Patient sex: F
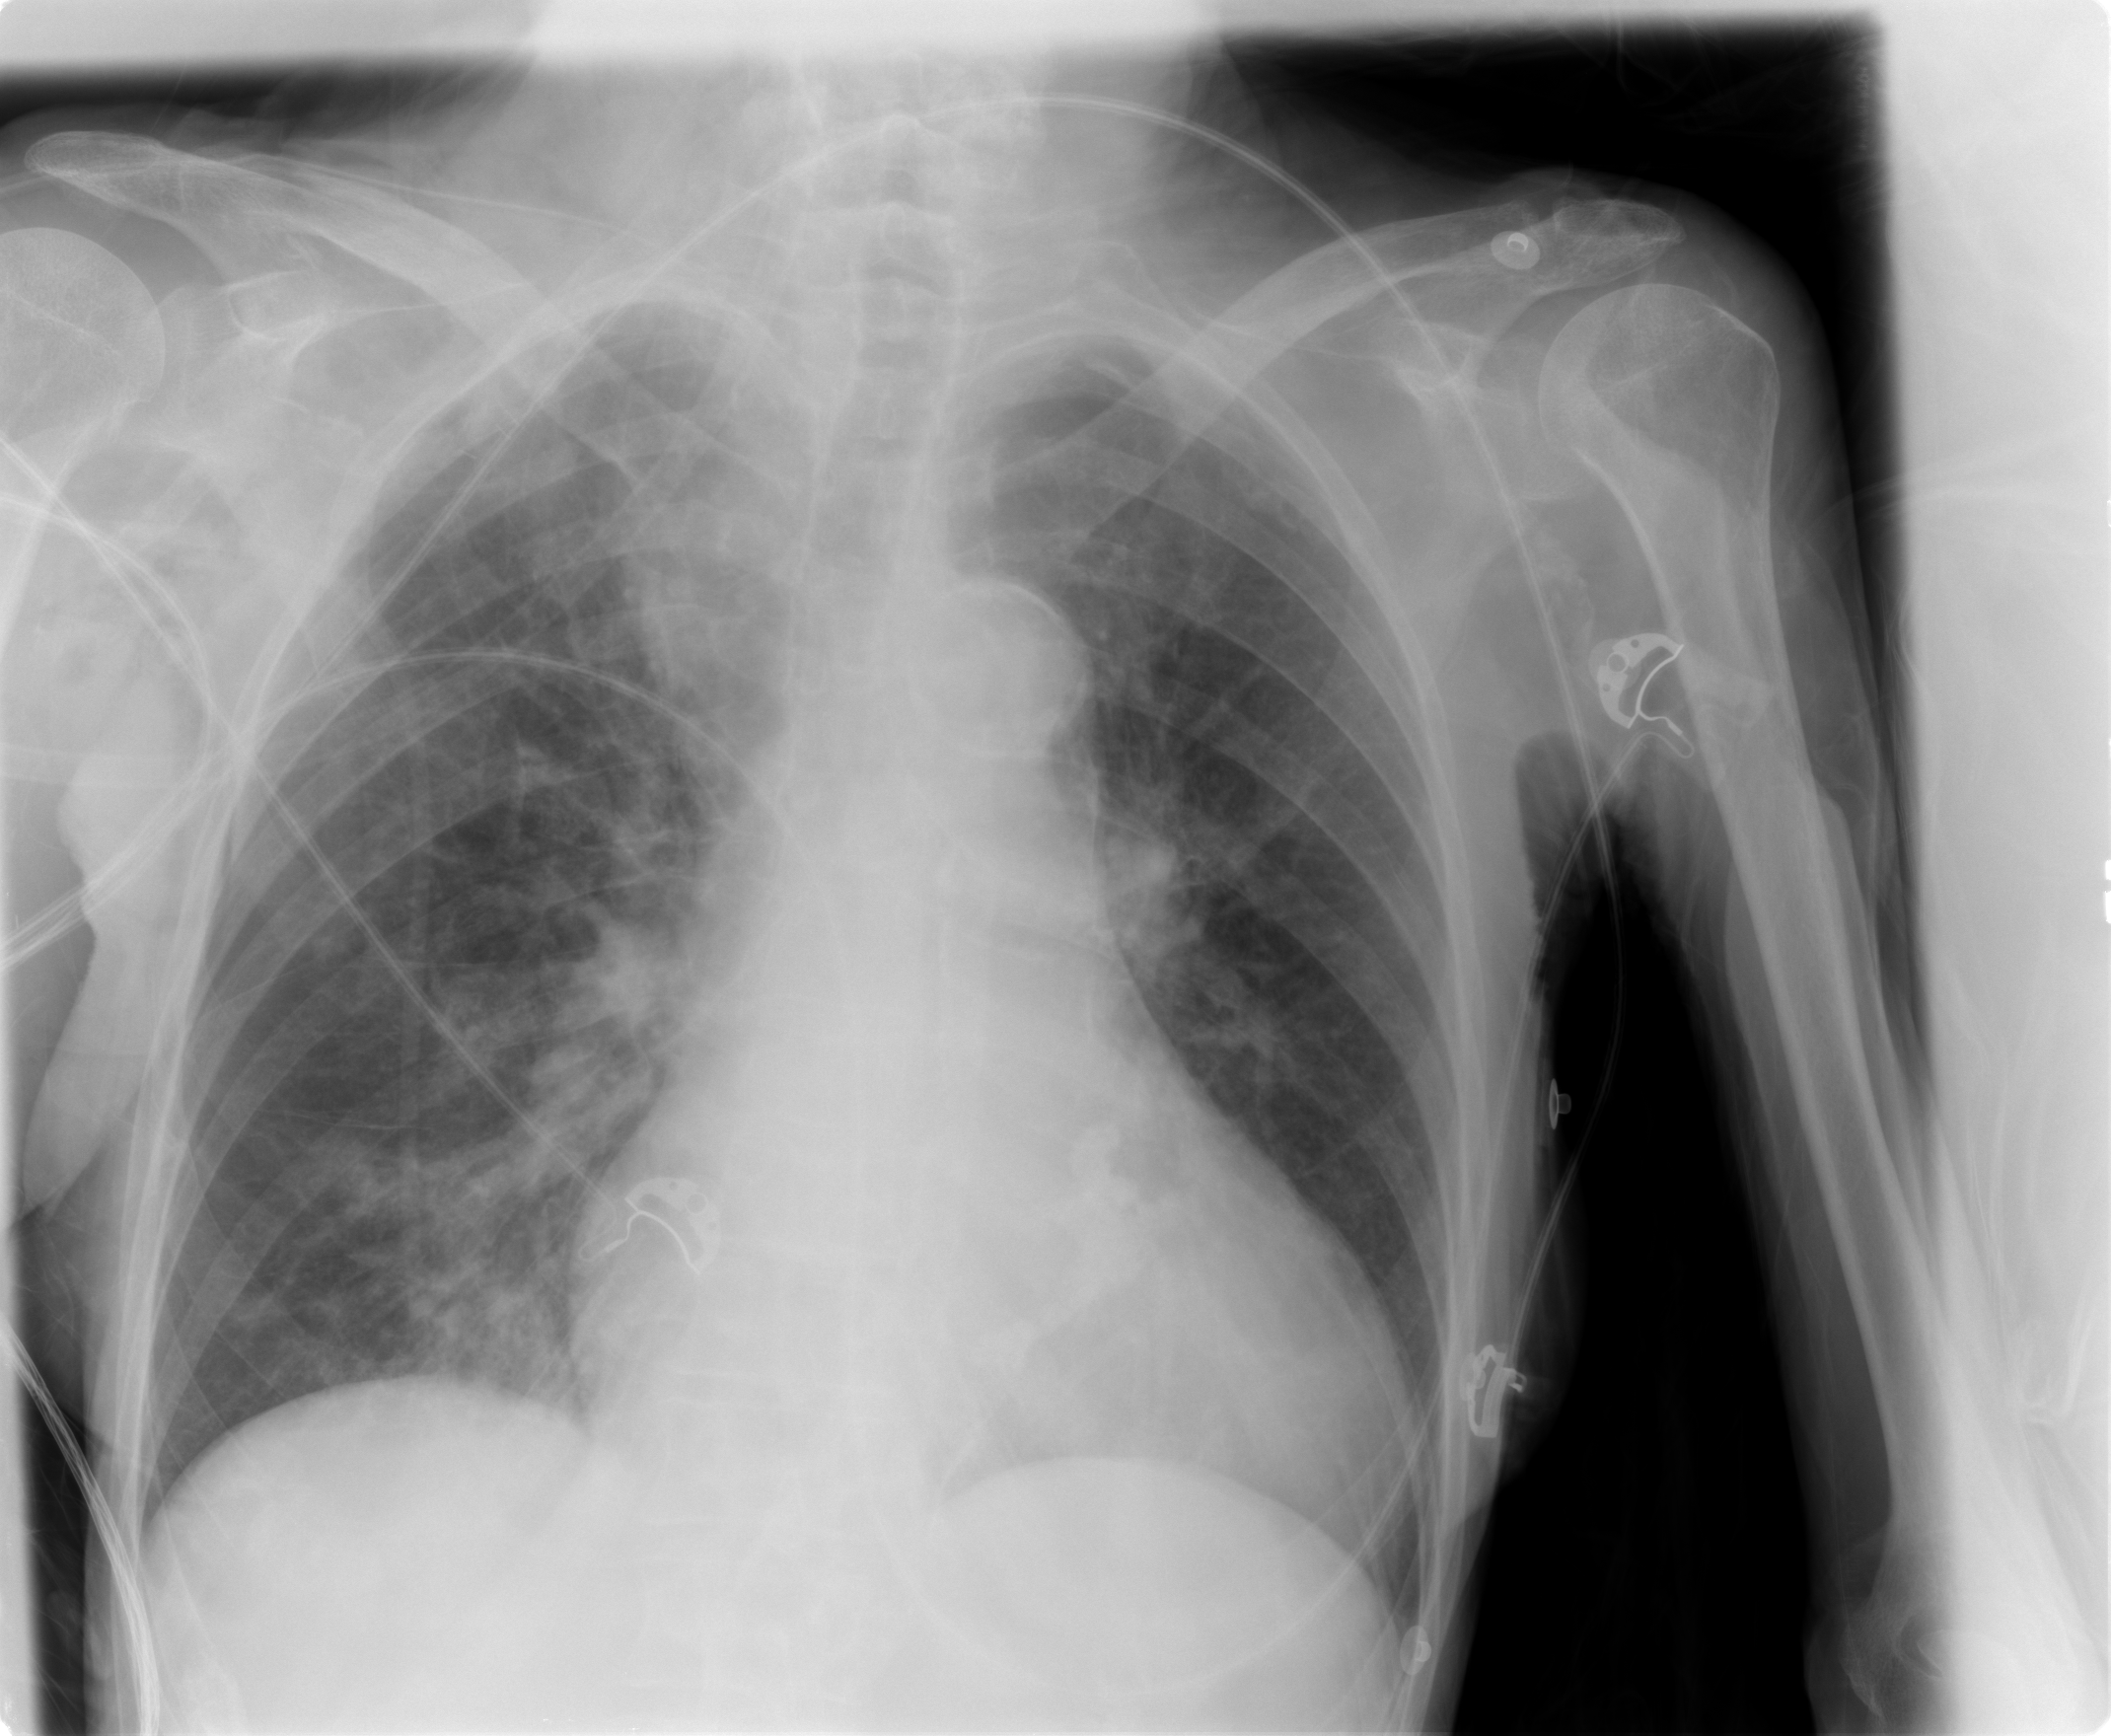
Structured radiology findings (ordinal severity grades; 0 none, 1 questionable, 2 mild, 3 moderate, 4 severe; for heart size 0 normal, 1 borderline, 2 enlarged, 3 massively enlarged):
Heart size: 2
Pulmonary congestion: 0
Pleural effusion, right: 0
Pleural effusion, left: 0
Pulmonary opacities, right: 1
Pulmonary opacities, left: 0
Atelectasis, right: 0
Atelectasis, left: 0